Question: I have created a wcf Service this service is giving an error after deploy on the server
this Service is working fine at Local host so i don't know where i am wrong

and my is:
'''
<%@ ServiceHost Language="C#" Debug="true" Service="mobile.Service" CodeBehind="Service.svc.cs" %>
'''
my
'''
<?xml version="1.0" encoding="utf-8" ?>
<configuration>
<appSettings>
<!--Path for Photo Gallery Images-->
<add key="PhotoGalleryPath" value="http://www.abc.com/photogallery/"/>
<!--Path for Video Gallery Images-->
<add key="VideoPath" value="http://www.abc.com/video/"/>
<!--Path for Video URL-->
<add key="VideoURLPath" value="http://ventunotech.com/watch/"/>
<!--Path for Web URL for Share News through mail, FB, Twitter-->
<add key="WebUrlforNews" value="http://www.abc.com/news.aspx?id="/>
<add key="WebUrlforArticle" value="http://www.abc.com/article.aspx?id="/>
<!--Folder Name with Path for News and Article Images (Change this according to Your Server Folder Path) and give this folder to write permission-->
<add key="ImagePath" value="http://www.abc.com/mobile/images/"/>
</appSettings>
<connectionStrings>
<add name="con" connectionString="Data Source=184.122.1.55;Initial Catalog=Data;Integrated Security=SSPI;"/>
</connectionStrings>
<system.web>
<compilation debug="true"/>
</system.web>
<system.serviceModel>
<serviceHostingEnvironment aspNetCompatibilityEnabled="true"/>
<services>
<service behaviorConfiguration="APIService.ServiceBehavior" name="APIService.Service">
<endpoint address="" behaviorConfiguration="web" binding="webHttpBinding" contract="APIService.IService"/>
<endpoint address="mex" binding="mexHttpBinding" contract="IMetadataExchange"/>
</service>
</services>
<behaviors>
<serviceBehaviors>
<behavior name="APIService.ServiceBehavior">
<serviceMetadata httpGetEnabled="true"/>
<serviceDebug includeExceptionDetailInFaults="true"/>
</behavior>
</serviceBehaviors>
<endpointBehaviors>
<behavior name="web">
<webHttp/>
</behavior>
</endpointBehaviors>
</behaviors>
<bindings>
<webHttpBinding>
<binding name="web" maxBufferPoolSize="<PHONE>" maxReceivedMessageSize="<PHONE>" maxBufferSize="<PHONE>">
<readerQuotas maxArrayLength="656000" maxBytesPerRead="656000" maxDepth="32" maxNameTableCharCount="656000" maxStringContentLength="656000"/>
</binding>
</webHttpBinding>
</bindings>
</system.serviceModel>
'''
my
'''
namespace APIService
{
[ServiceContract]
public interface IService
{
[OperationContract]
[WebInvoke(Method = "GET", UriTemplate = "/GetCities", BodyStyle = WebMessageBodyStyle.WrappedRequest,
RequestFormat = WebMessageFormat.Json, ResponseFormat = WebMessageFormat.Json)]
ItemList GetCities();
[OperationContract]
[WebInvoke(Method = "GET", UriTemplate = "/GetStates", BodyStyle = WebMessageBodyStyle.WrappedRequest,
RequestFormat = WebMessageFormat.Json, ResponseFormat = WebMessageFormat.Json)]
ItemList GetStates();
}
[DataContract]
public class Item
{
[DataMember]
public string ID { get; set; }
[DataMember]
public string Name { get; set; }
}
[DataContract]
public class ItemList
{
[DataMember]
public List<Item> Items { get; set; }
}
'''
}
my
'''
namespace APIService
{
[AspNetCompatibilityRequirements(RequirementsMode = AspNetCompatibilityRequirementsMode.Allowed)]
public class Service : IService
{
SqlConnection offcon = new SqlConnection(ConfigurationManager.ConnectionStrings["con"].ToString());
SqlDataAdapter adp;
SqlCommand cmd;
DataSet ds = new DataSet();
DataSet ds1 = new DataSet();
ItemList items = new ItemList();
NewsList newslist = new NewsList();
CommentList commentslist = new CommentList();
UserProfile userPrf = new UserProfile();
#region CityList
public ItemList GetCities()
{
try
{
adp = new SqlDataAdapter("Select * from tblCity", offcon);
adp.Fill(ds, "City");
DataTable City = ds.Tables["City"];
var item = (from d in City.AsEnumerable()
select new Item
{
ID = d.Field<Int32>("intCityId").ToString(),
Name = d.Field<string>("strTitle")
}).ToList();
items.Items = item;
}
catch (Exception ex)
{
ex.Message.ToString();
}
return new ItemList { Items = items.Items };
}
#endregion
#region StateList
public ItemList GetStates()
{
try
{
adp = new SqlDataAdapter("select * from tblState ", offcon);
adp.Fill(ds, "State");
DataTable State = ds.Tables["State"];
var item = (from d in State.AsEnumerable()
select new Item
{
ID = d.Field<Int32>("intStateId").ToString(),
Name = d.Field<string>("strTitle")
}).ToList();
items.Items = item;
}
catch (Exception ex)
{
ex.Message.ToString();
}
return new ItemList { Items = items.Items };
}
#endregion
}
}
'''
I don't know where I am wrong, I have tried the answer of the following links but nothing works for me:
- <URL>
If any one can help...
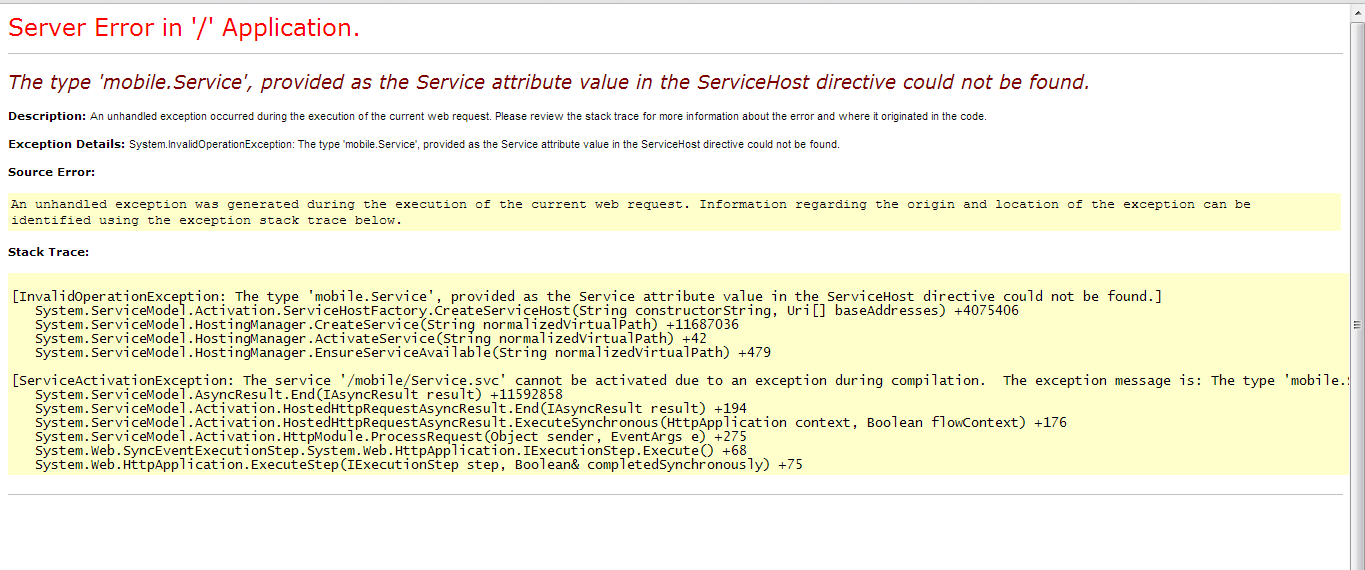
Answer: The error denotes that the IIS is not able to find the type 'mobile.Service'. There could be many reasons why it is not able to find the type. I suggest you to specify the assembly name also in the service attribute.
Also, you can check whether the assembly really contains the type by using 'ILDasm'.
Try
'''
<%@ ServiceHost Language="C#" Debug="true" Service="APIService.Service" CodeBehind="Service.svc.cs" %>
'''